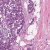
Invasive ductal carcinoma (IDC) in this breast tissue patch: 1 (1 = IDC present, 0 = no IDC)